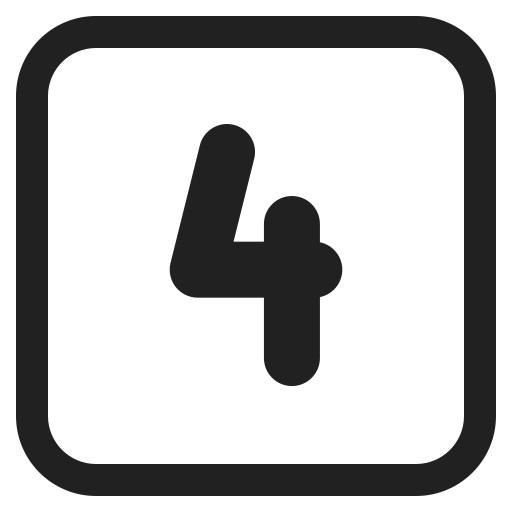
keycap 4 high contrast